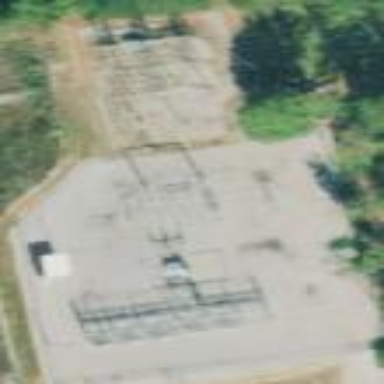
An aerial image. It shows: Distribution level power substation surrounded by fence.